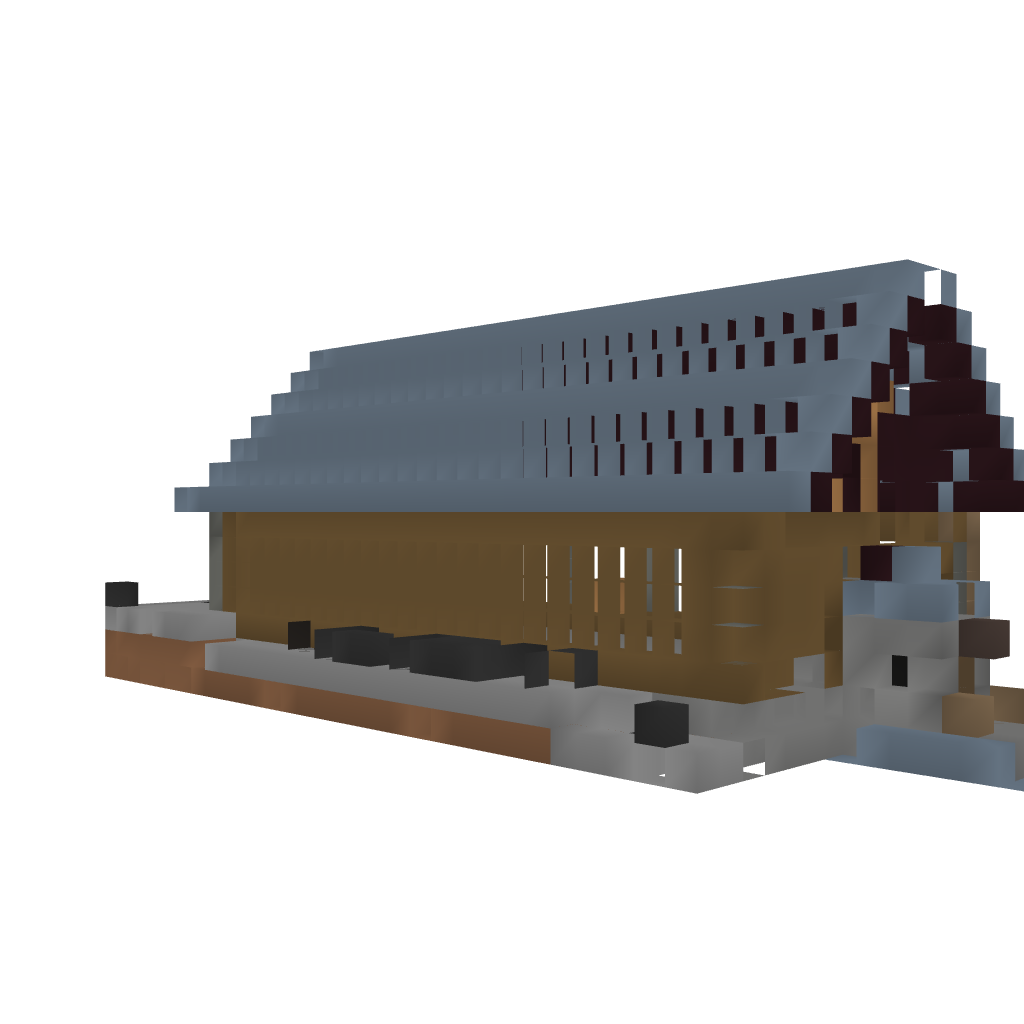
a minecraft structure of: Church